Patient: sex M, age 29
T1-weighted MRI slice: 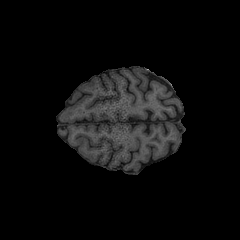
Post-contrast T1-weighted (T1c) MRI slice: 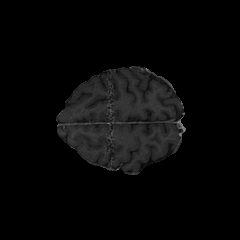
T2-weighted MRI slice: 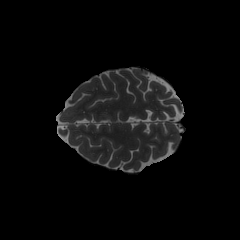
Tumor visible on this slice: no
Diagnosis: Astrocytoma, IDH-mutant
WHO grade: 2